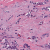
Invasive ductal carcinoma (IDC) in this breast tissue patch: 1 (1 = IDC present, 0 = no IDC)